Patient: sex M, age 34
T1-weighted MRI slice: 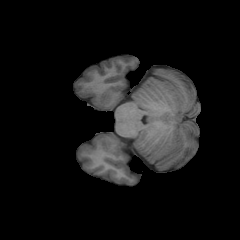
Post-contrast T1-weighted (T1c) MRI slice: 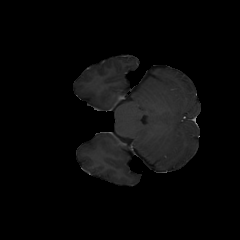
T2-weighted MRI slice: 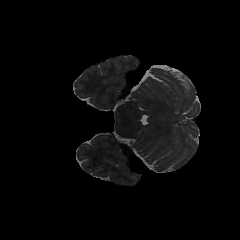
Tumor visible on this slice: no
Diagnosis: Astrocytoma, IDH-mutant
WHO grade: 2